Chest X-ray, AP view. Patient: 81 years old, sex M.
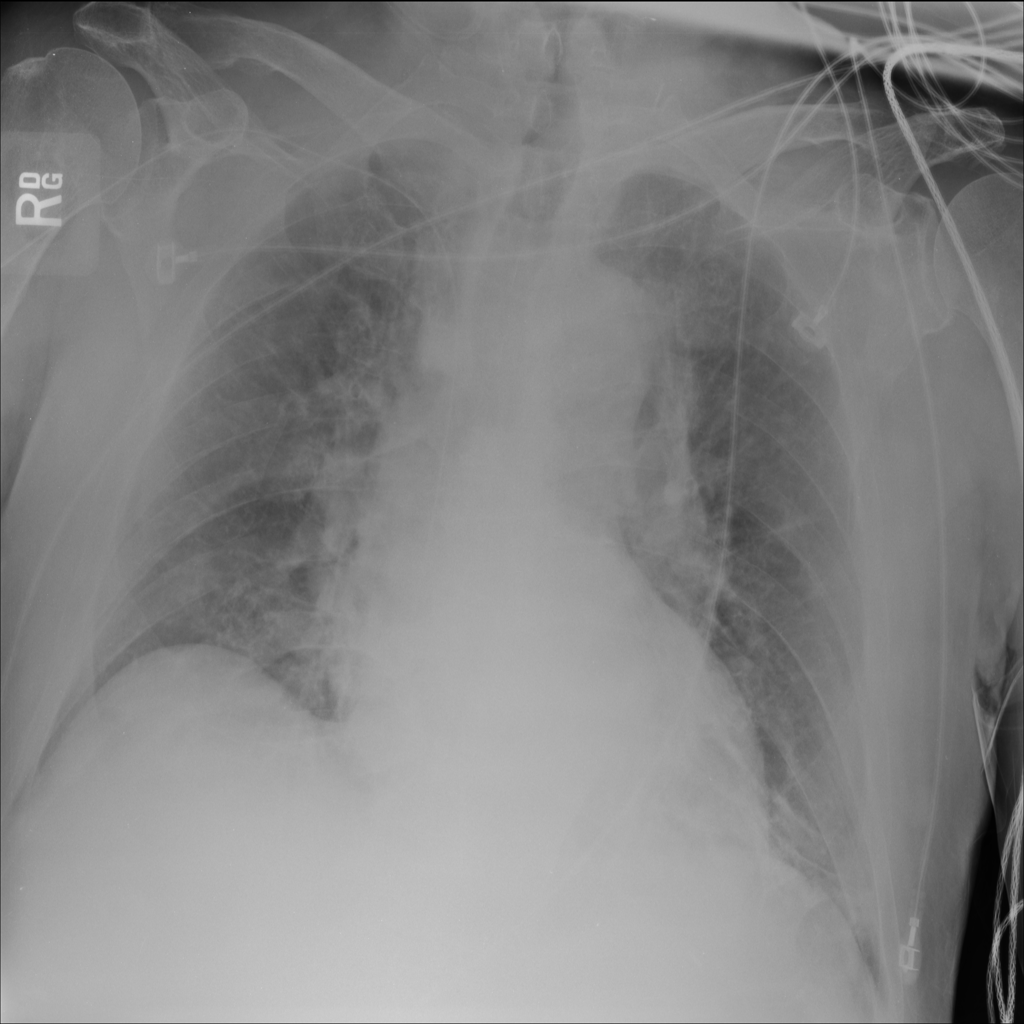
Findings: Atelectasis